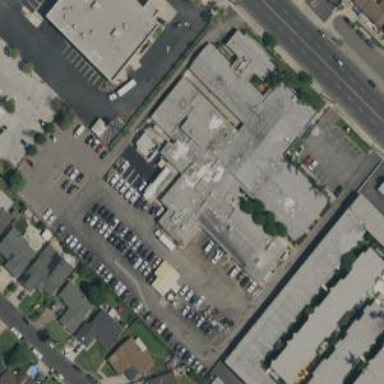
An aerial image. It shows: Healthcare facility identified as hospital.